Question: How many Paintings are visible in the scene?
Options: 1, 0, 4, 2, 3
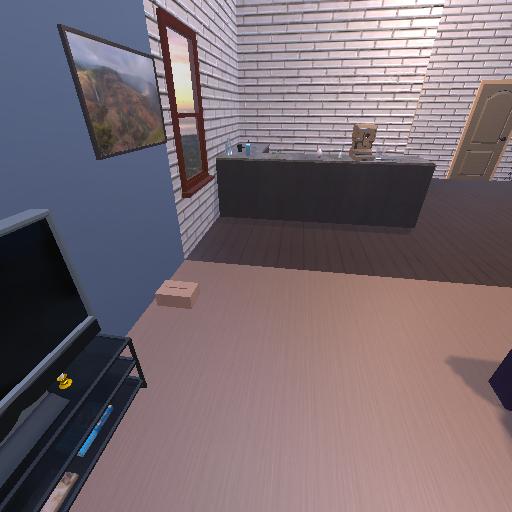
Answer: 1